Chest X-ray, AP view. Patient: 43 years old, sex M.
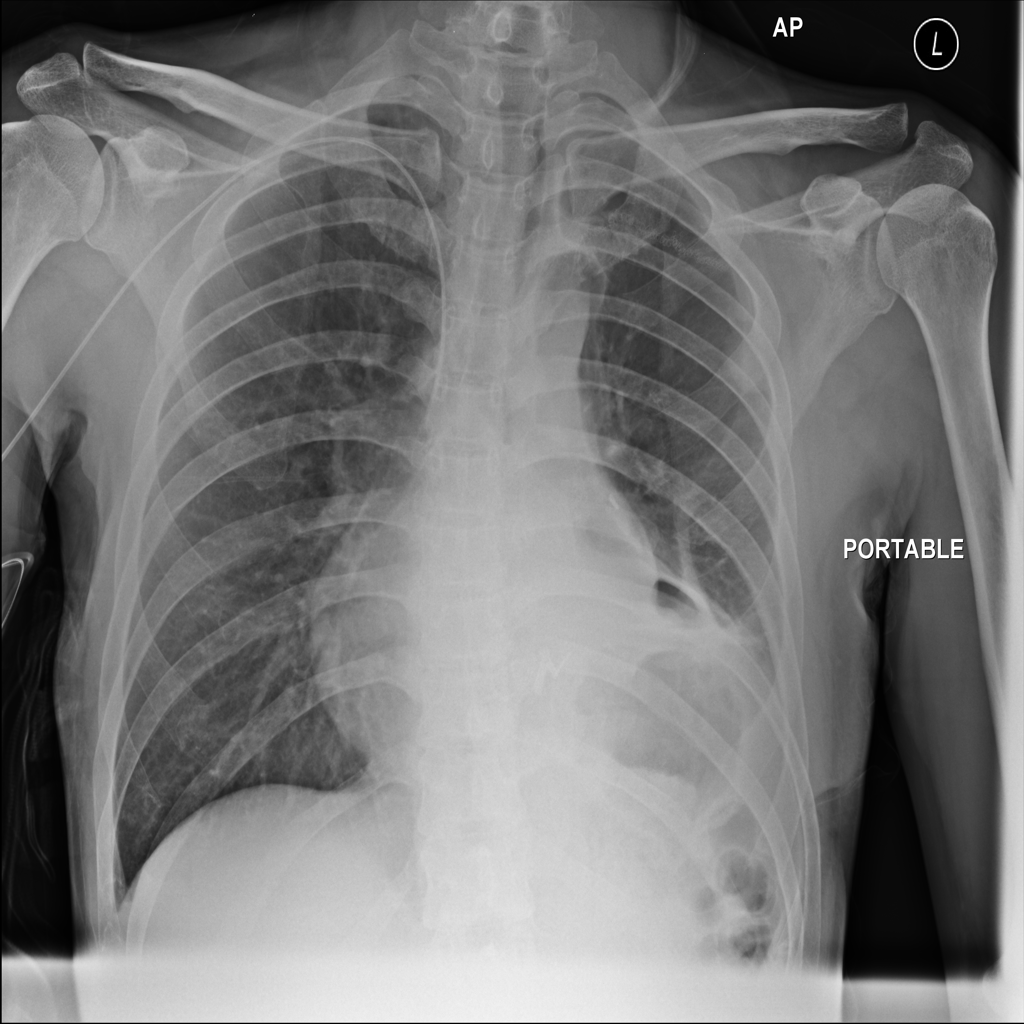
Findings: Atelectasis, Pleural_Thickening